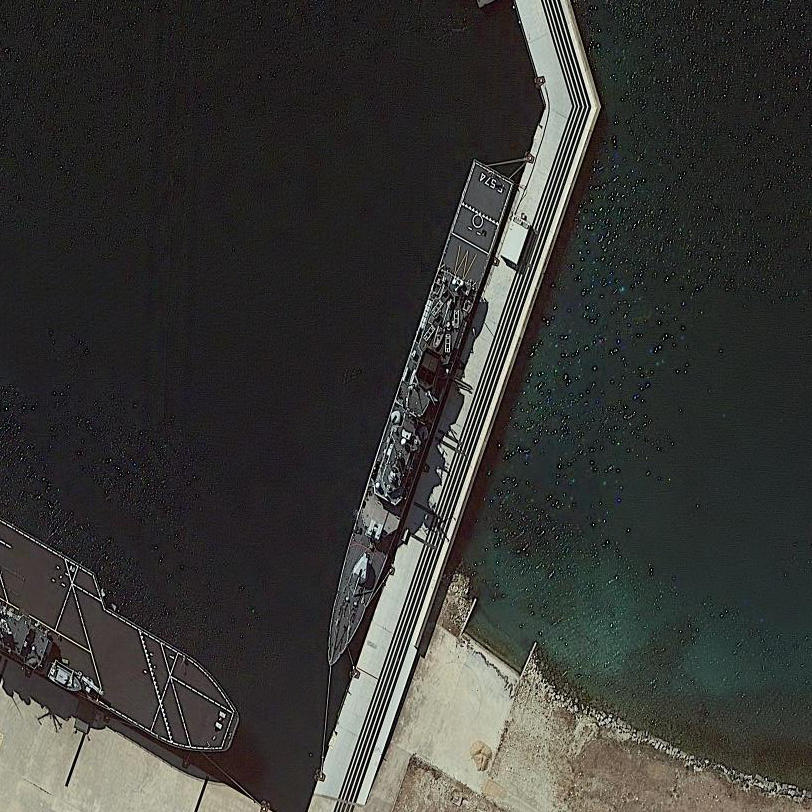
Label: cruiser